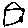
Label: house